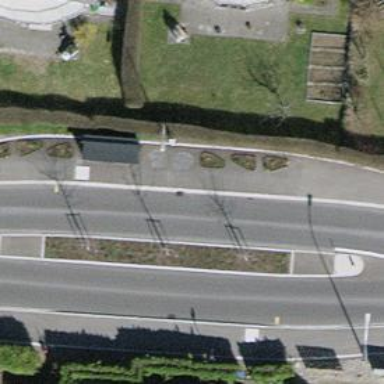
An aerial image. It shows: Bus stop with platform for public transport.